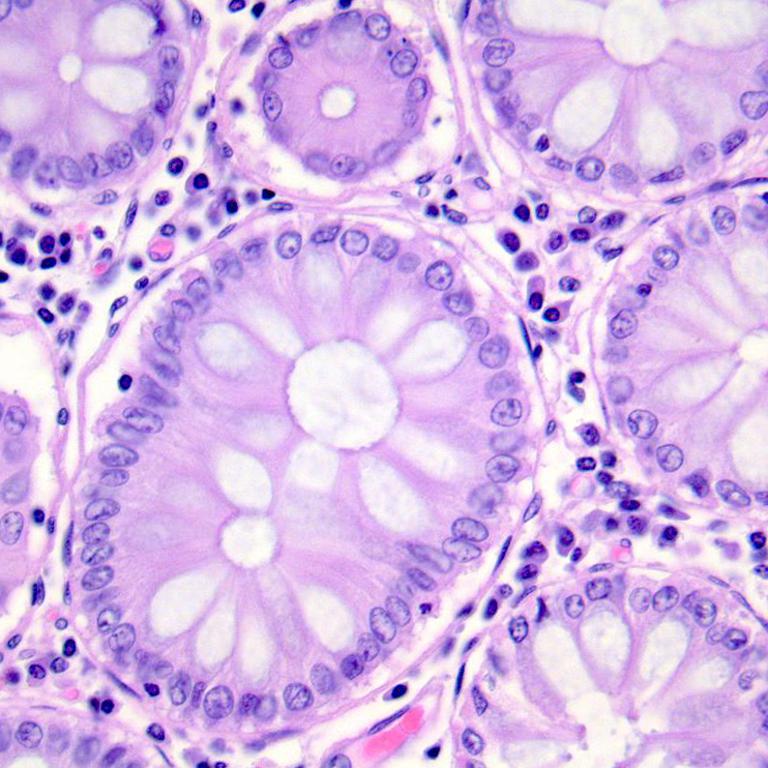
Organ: colon
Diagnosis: benign